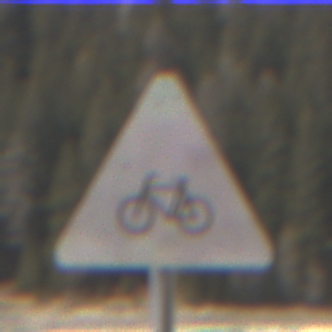
Verkehrszeichen: RadverkehrRechts
Umgebung: Outdoor, Nature
Tageszeit: Midday
Wetter: PartlyCloudy
Licht: Natural
Jahreszeit: NotSpecified
Kontrast: HighContrast